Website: crate-barrel
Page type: customer-info-address
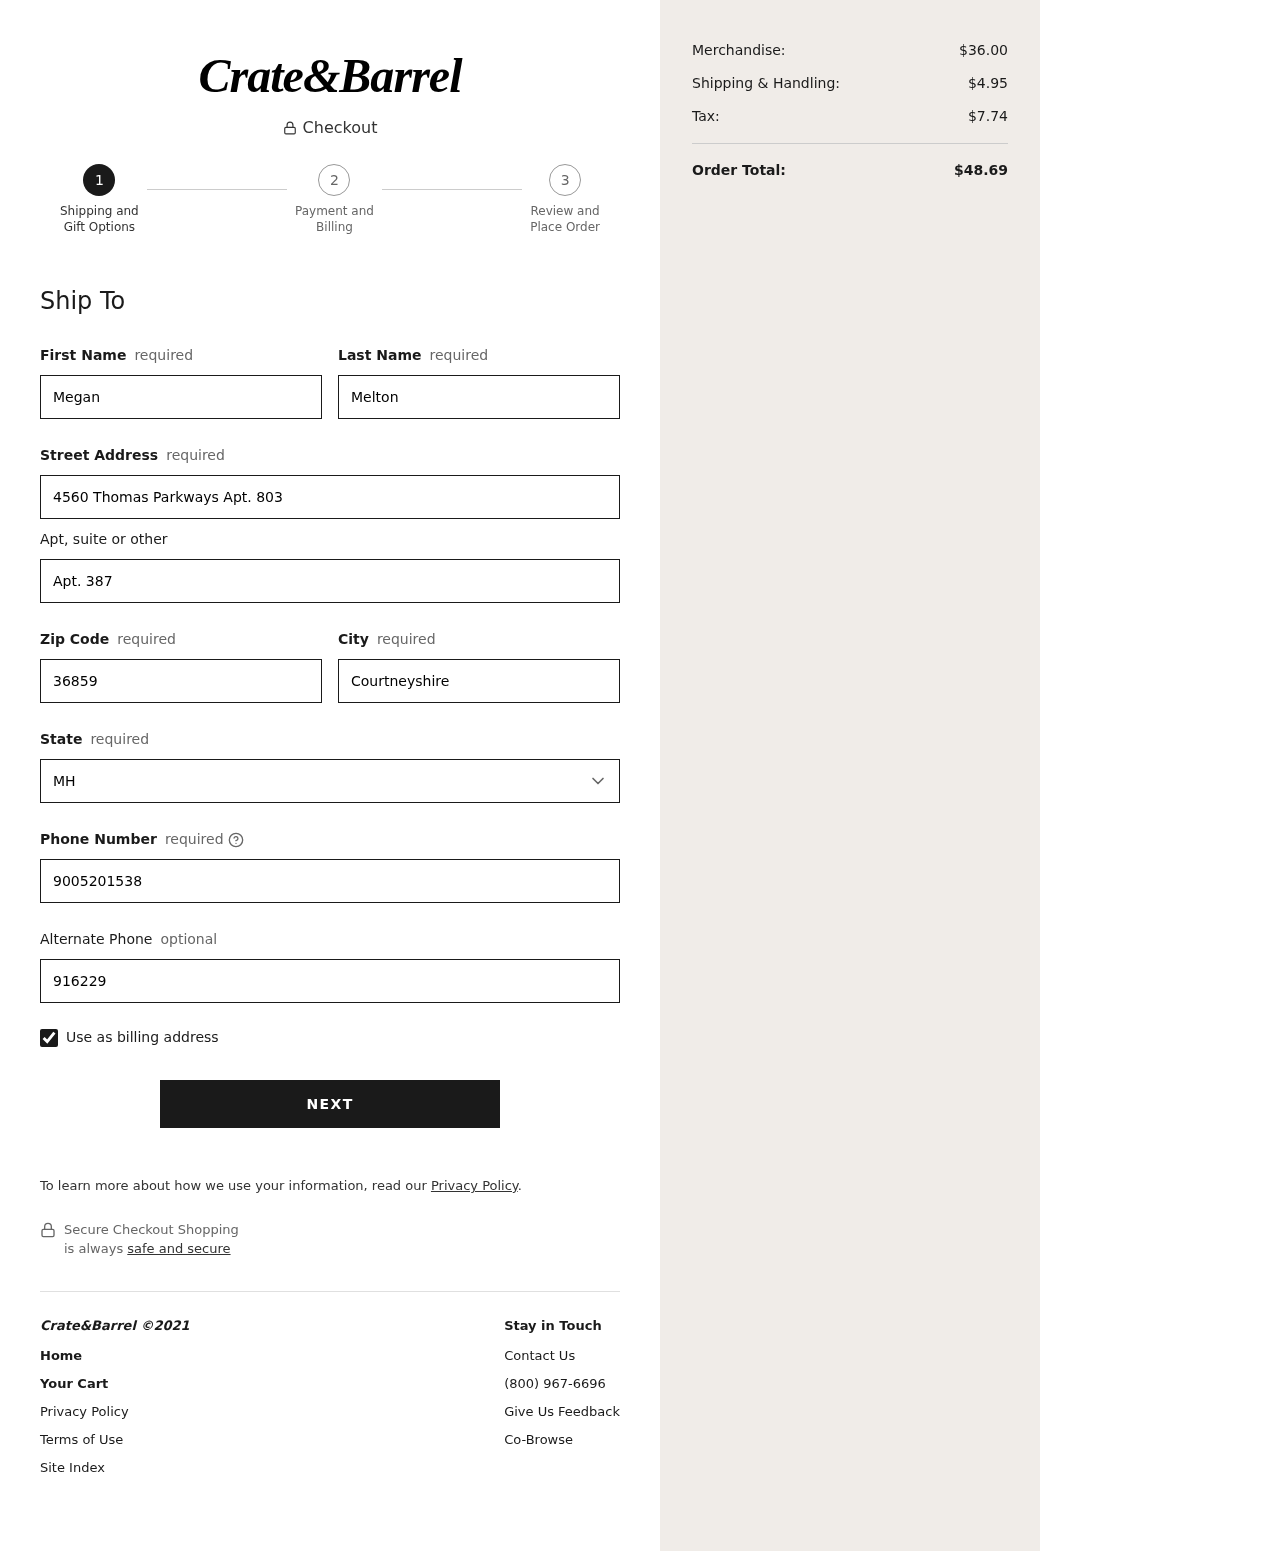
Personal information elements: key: PII_STATE
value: MH
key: PII_FIRSTNAME
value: Megan
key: PII_LASTNAME
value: Melton
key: PII_STREET
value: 4560 Thomas Parkways Apt. 803
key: PII_STREET2
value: Apt. 387
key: PII_POSTCODE
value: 36859
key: PII_CITY
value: Courtneyshire
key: PII_PHONE
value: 9005201538
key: PII_PHONE_ALT
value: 9162290551
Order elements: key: ORDER_SUBTOTAL
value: $36.00
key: ORDER_SHIPPING_COST
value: $4.95
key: ORDER_TAX
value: $7.74
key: ORDER_TOTAL
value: $48.69